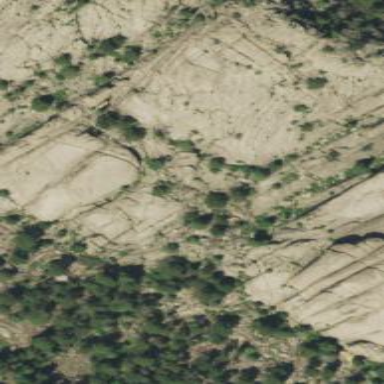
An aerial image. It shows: Crag for climbing on bare rock.